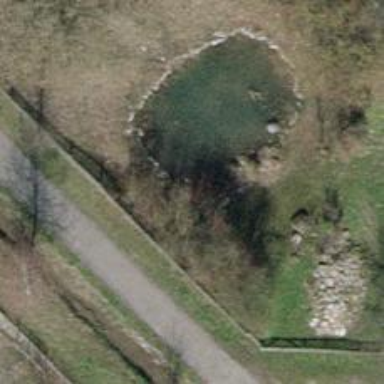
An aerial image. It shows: Culvert tunnel.